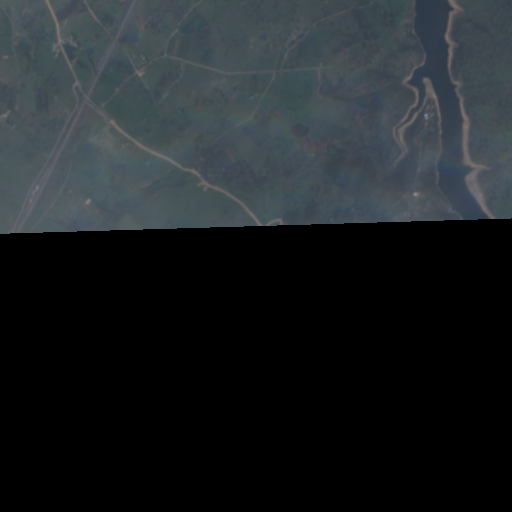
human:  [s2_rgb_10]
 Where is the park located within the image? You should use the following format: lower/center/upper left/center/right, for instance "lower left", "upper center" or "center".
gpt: The park is located in the center right of the image.
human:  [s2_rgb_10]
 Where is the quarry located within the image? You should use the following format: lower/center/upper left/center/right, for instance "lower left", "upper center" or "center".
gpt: The quarry is located in the lower left of the image.
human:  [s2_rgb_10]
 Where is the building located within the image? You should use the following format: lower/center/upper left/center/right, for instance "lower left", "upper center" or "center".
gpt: There is no building in the image.